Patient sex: M
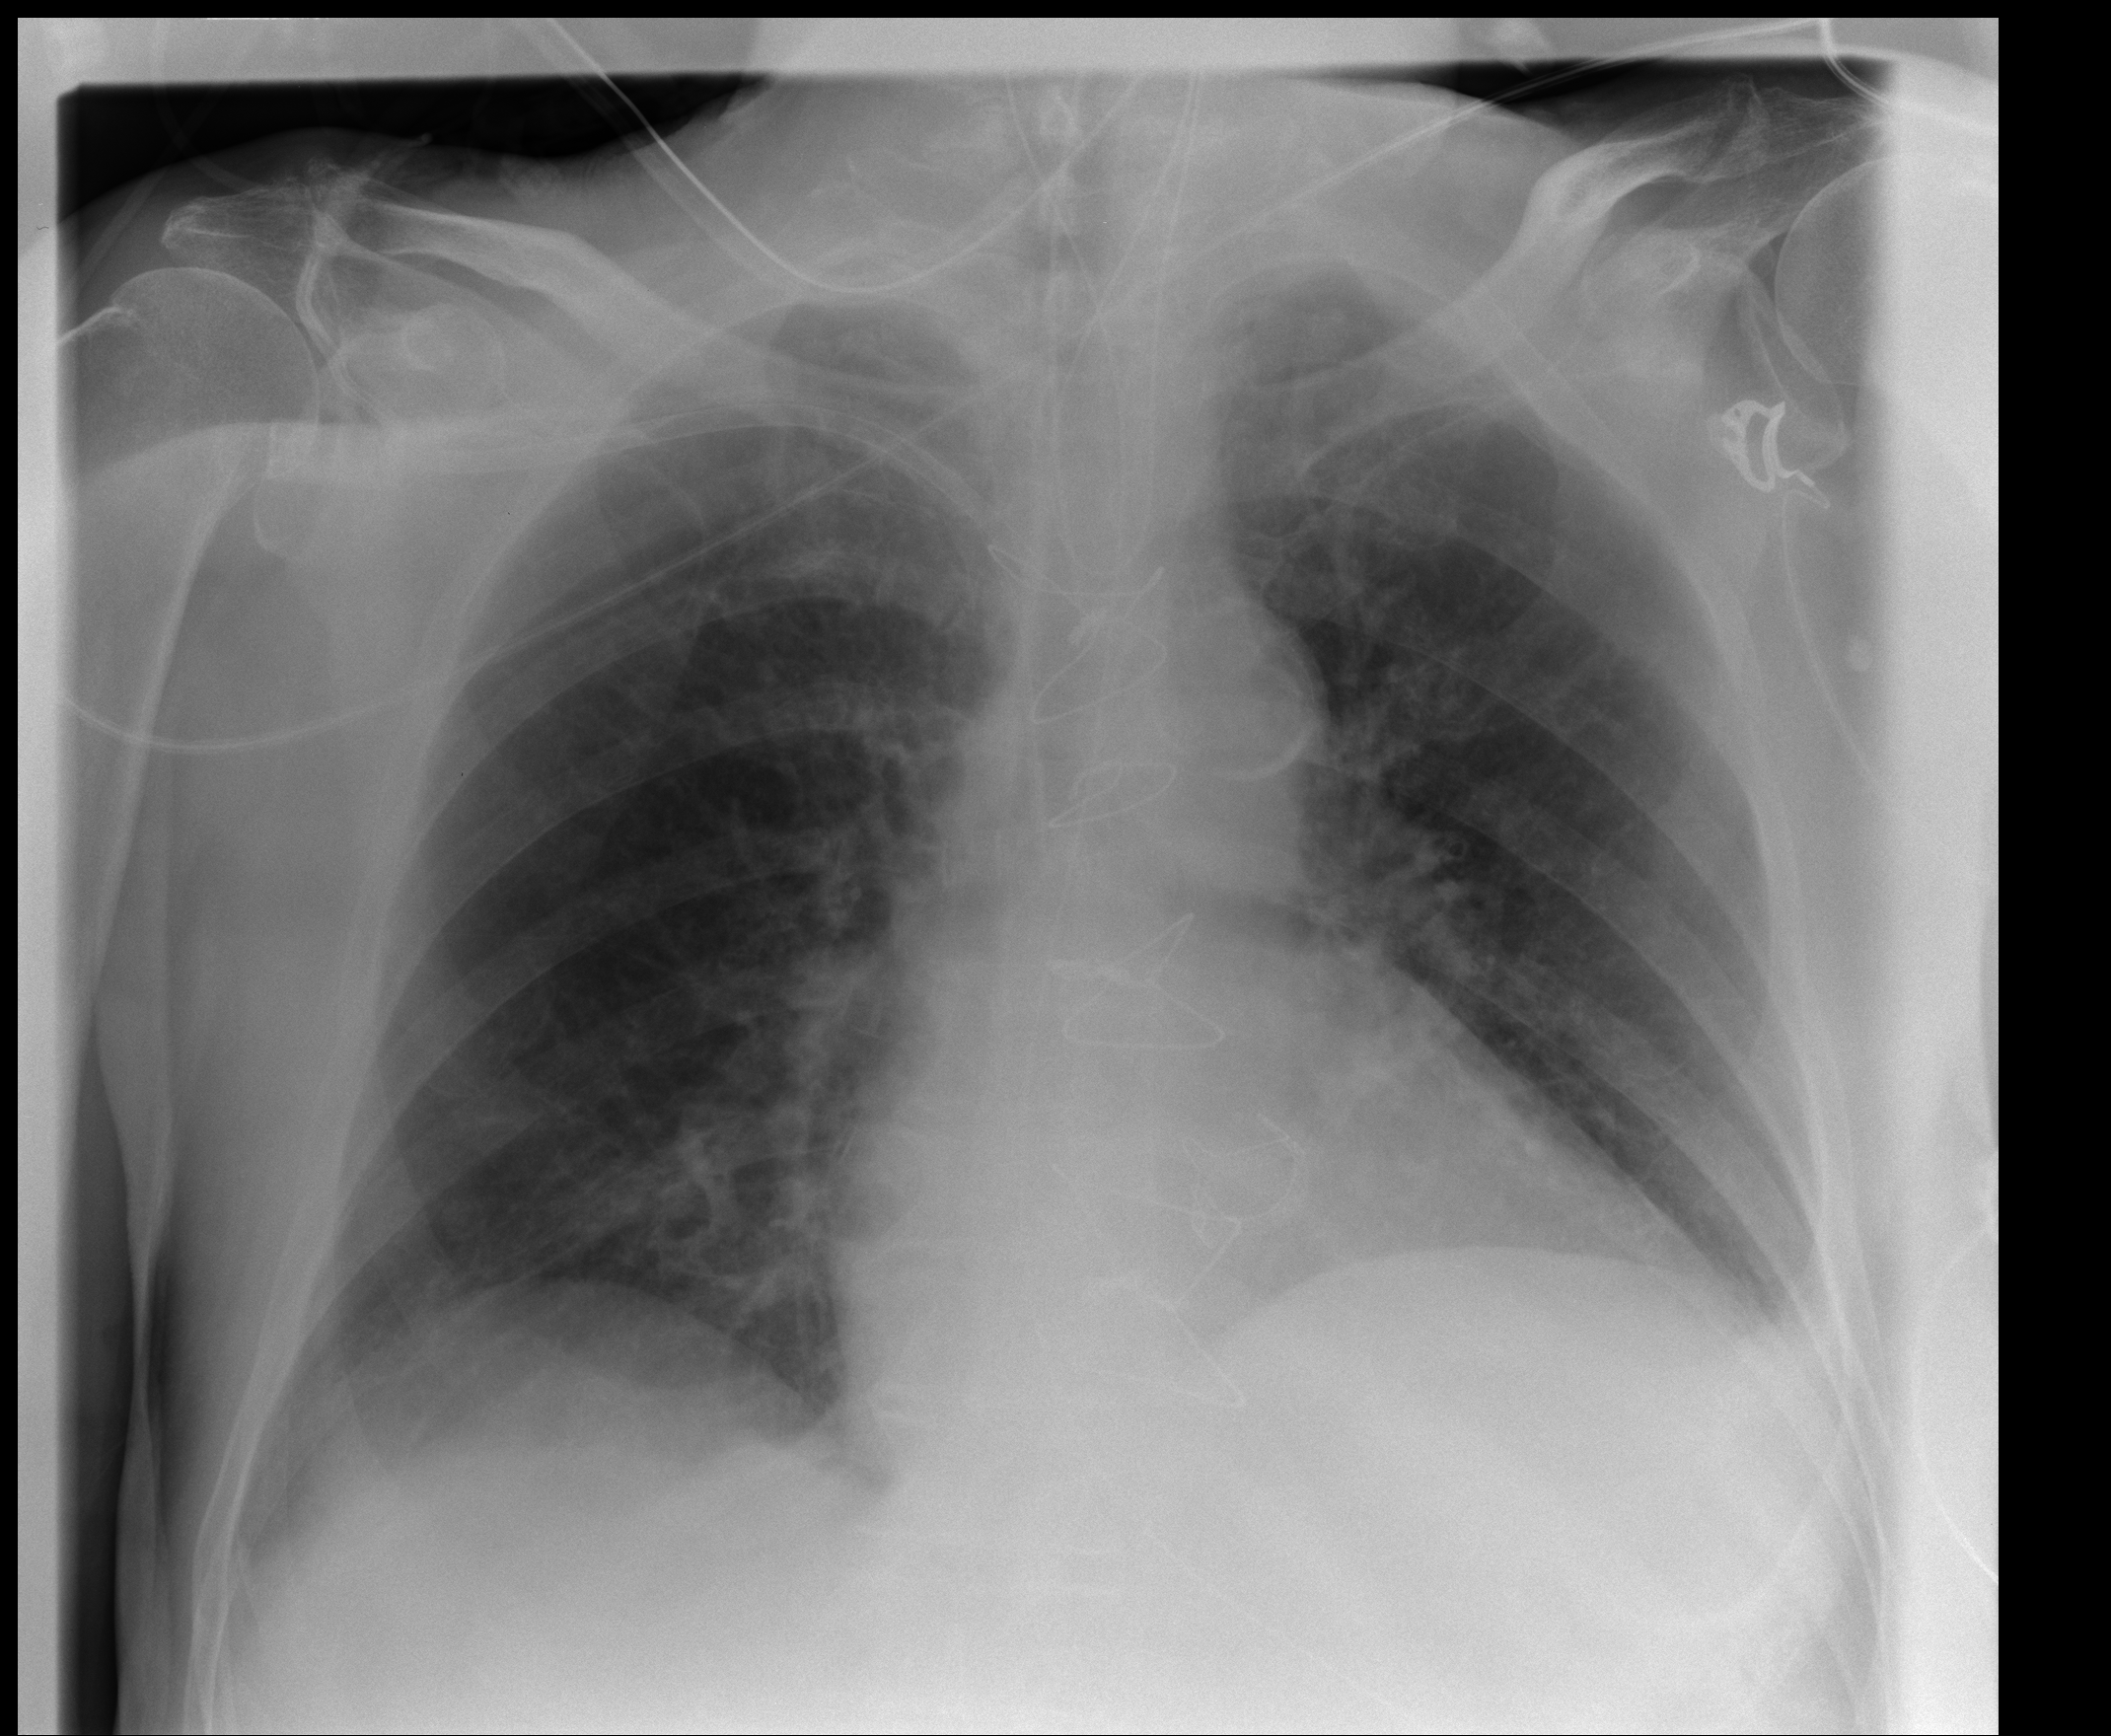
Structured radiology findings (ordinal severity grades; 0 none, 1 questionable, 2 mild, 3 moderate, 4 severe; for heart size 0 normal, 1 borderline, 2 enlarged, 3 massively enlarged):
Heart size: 0
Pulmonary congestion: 0
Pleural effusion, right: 1
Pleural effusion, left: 1
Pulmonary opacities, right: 0
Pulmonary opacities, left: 0
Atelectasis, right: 0
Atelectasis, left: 0